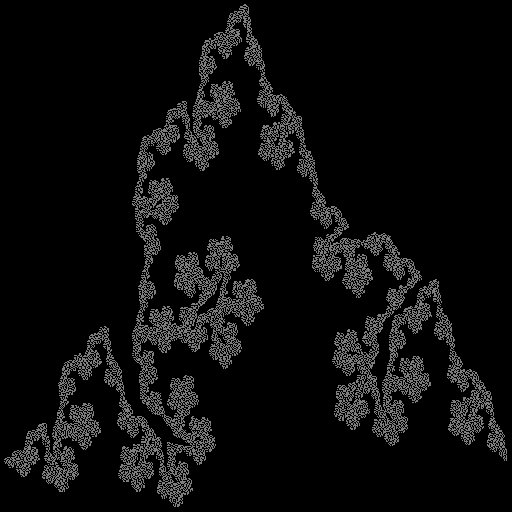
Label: penta